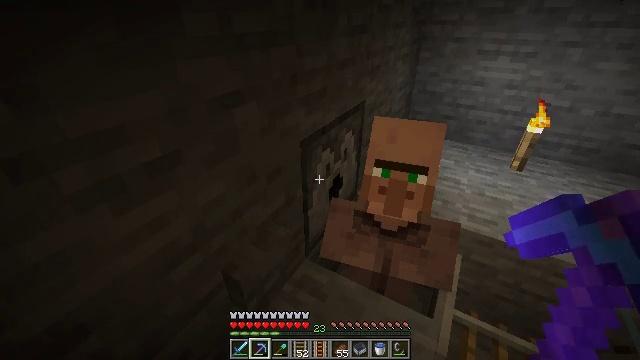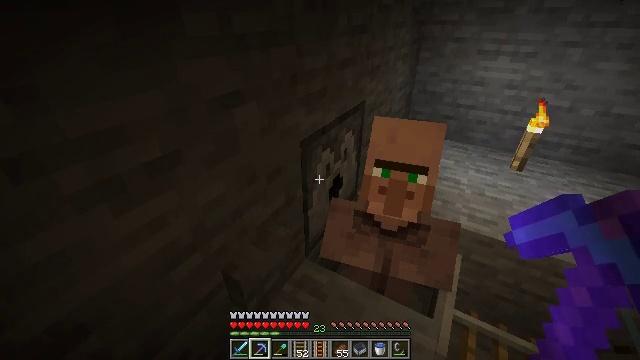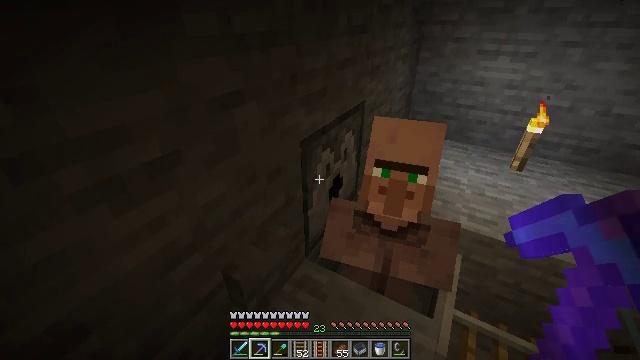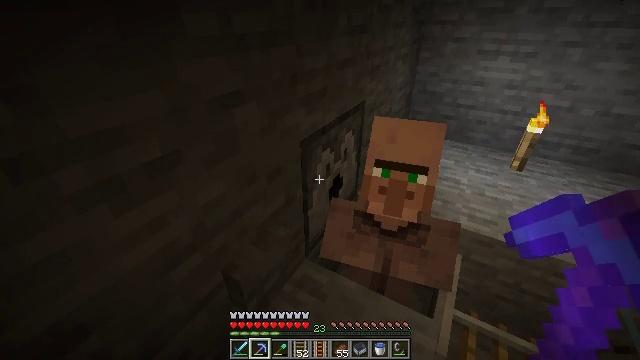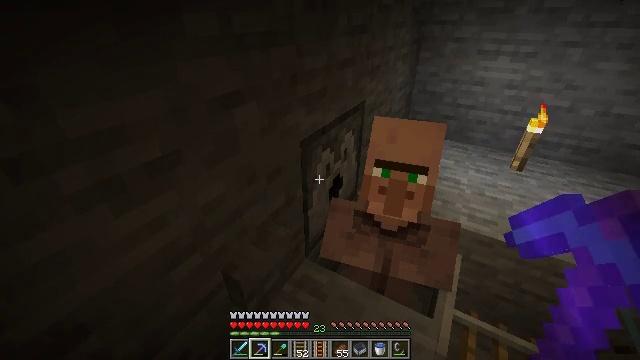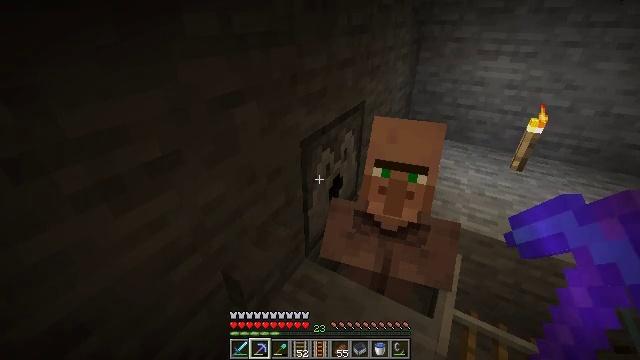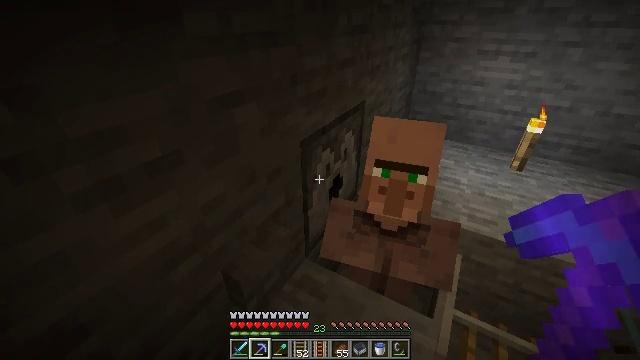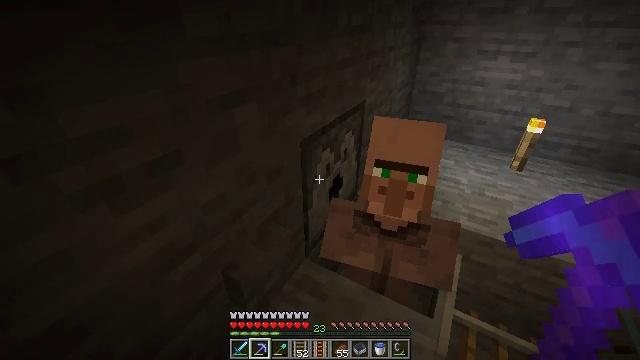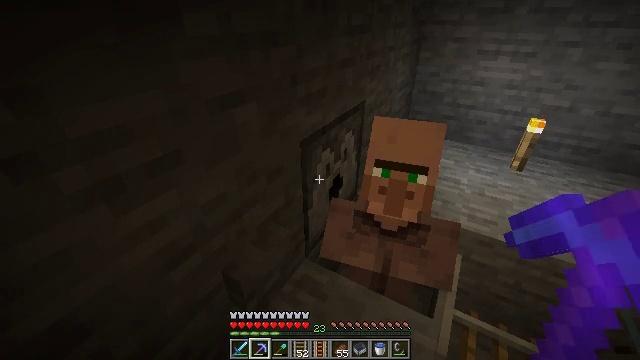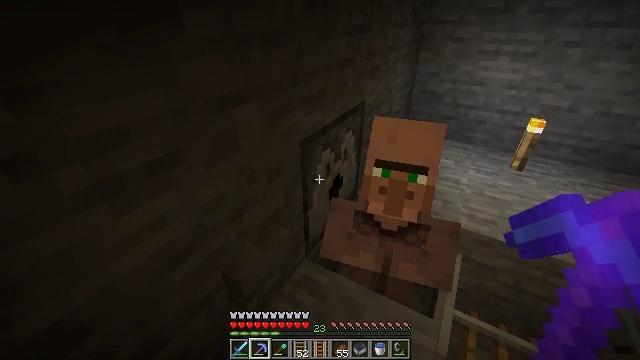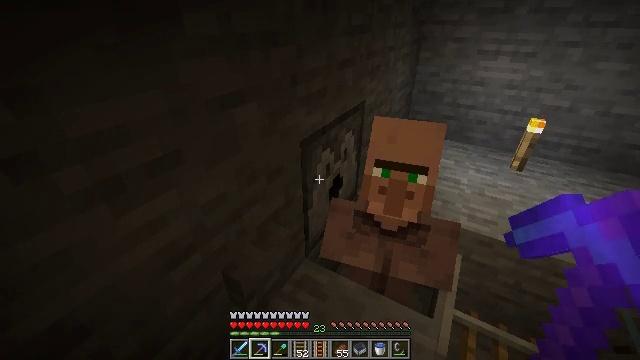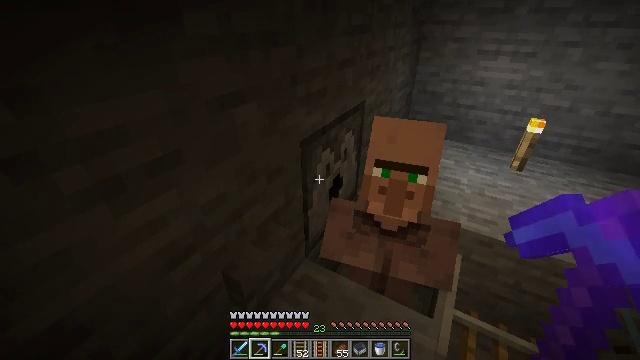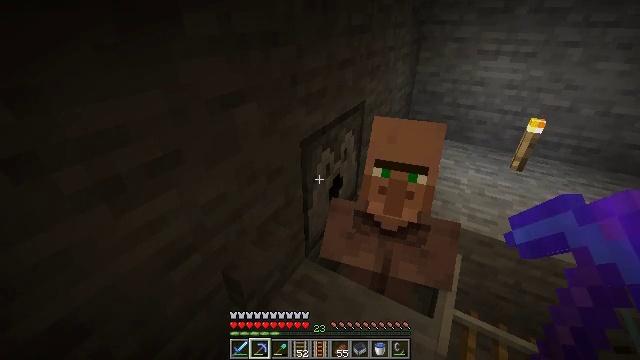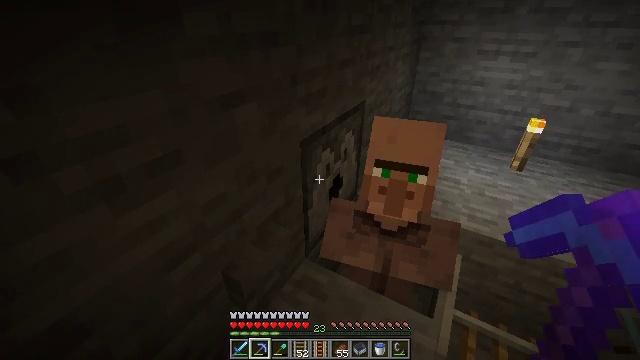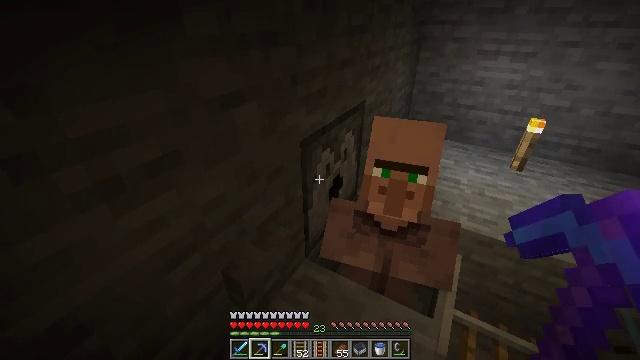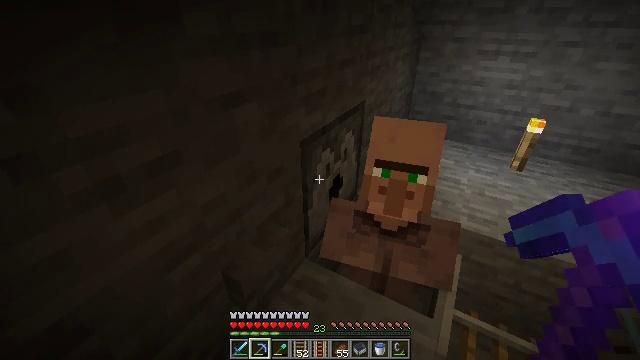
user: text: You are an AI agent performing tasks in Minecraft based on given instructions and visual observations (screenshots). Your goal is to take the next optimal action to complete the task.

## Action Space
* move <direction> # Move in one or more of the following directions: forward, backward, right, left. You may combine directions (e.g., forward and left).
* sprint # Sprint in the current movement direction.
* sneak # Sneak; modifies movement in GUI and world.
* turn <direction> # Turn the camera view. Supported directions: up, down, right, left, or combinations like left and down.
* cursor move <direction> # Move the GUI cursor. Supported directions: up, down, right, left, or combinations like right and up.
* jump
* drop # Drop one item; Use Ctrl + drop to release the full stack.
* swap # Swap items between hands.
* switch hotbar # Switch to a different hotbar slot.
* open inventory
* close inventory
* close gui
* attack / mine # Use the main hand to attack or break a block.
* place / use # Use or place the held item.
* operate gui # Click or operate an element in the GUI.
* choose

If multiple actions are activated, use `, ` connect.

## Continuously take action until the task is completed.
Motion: motion action
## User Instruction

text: Collect the dispenser for reuse.
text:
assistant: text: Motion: no_op
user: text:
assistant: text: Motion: no_op
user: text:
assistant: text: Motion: no_op
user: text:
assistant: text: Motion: no_op
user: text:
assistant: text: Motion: no_op
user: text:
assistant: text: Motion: no_op
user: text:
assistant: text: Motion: no_op
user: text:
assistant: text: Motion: no_op
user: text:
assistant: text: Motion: no_op
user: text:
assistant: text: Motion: no_op
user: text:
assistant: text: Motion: no_op
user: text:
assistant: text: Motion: no_op
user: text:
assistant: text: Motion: no_op
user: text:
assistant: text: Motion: no_op
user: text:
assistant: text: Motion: no_op
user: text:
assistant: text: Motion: no_op
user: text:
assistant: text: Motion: no_op
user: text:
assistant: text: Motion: no_op
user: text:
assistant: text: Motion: no_op
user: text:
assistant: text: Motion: no_op
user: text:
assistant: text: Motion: no_op
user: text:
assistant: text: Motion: no_op
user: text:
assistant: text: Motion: no_op
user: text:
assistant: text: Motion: no_op
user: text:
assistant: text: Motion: no_op
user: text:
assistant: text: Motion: no_op
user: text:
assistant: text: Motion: no_op
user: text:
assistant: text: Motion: no_op
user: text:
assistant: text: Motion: no_op
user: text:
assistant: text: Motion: no_op